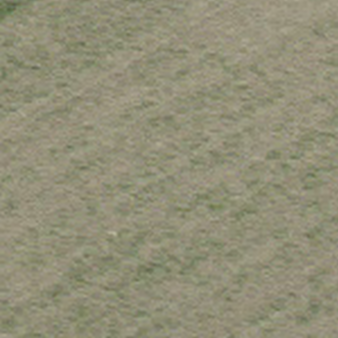
Label: other